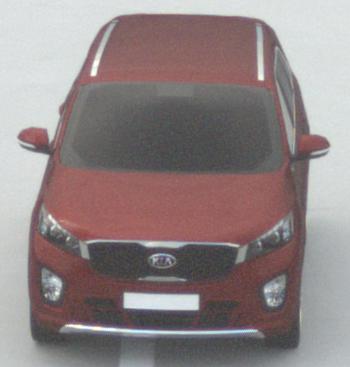
Make: KIA
Model: Sorento 2.2 CRDi
Detailed model: Sorento (UM)
Model produced from: 2015/03
Model produced until: 2017/10
Doors: 5
Color: red
Road condition: dry road
Daytime: midday
Contrast: low contrast